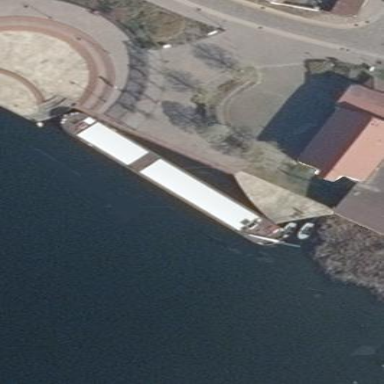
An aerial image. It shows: Museum housed in building featuring historic ship.